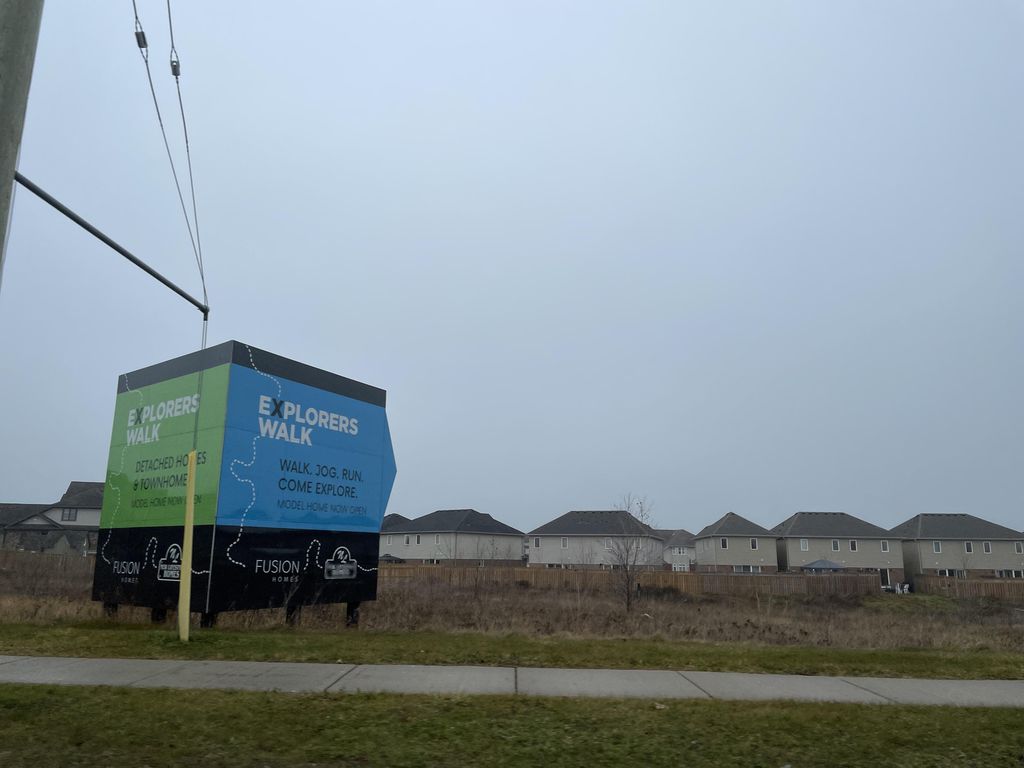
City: kitchener-waterloo